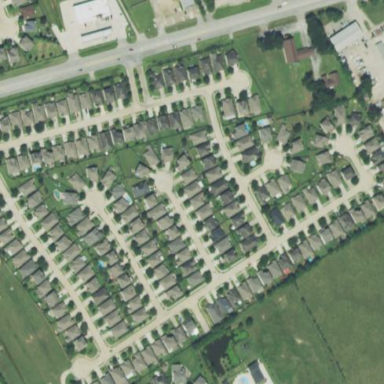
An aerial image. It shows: Residential area within neighborhood.